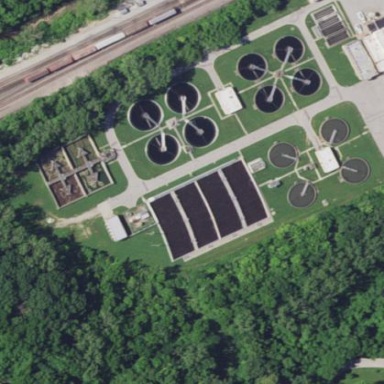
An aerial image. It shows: Body of wastewater.